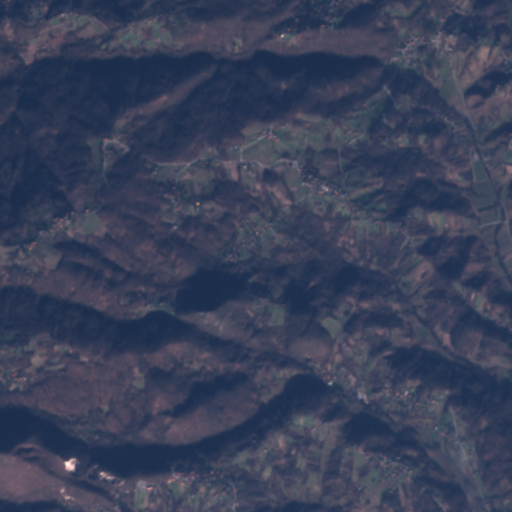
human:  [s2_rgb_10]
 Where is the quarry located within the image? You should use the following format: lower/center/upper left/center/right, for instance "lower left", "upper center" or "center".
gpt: The quarry is located in the lower left of the image.
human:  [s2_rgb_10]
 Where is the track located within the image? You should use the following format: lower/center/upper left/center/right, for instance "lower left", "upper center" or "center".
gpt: There is no track in the image.